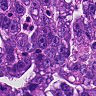
Metastatic tissue present: yes